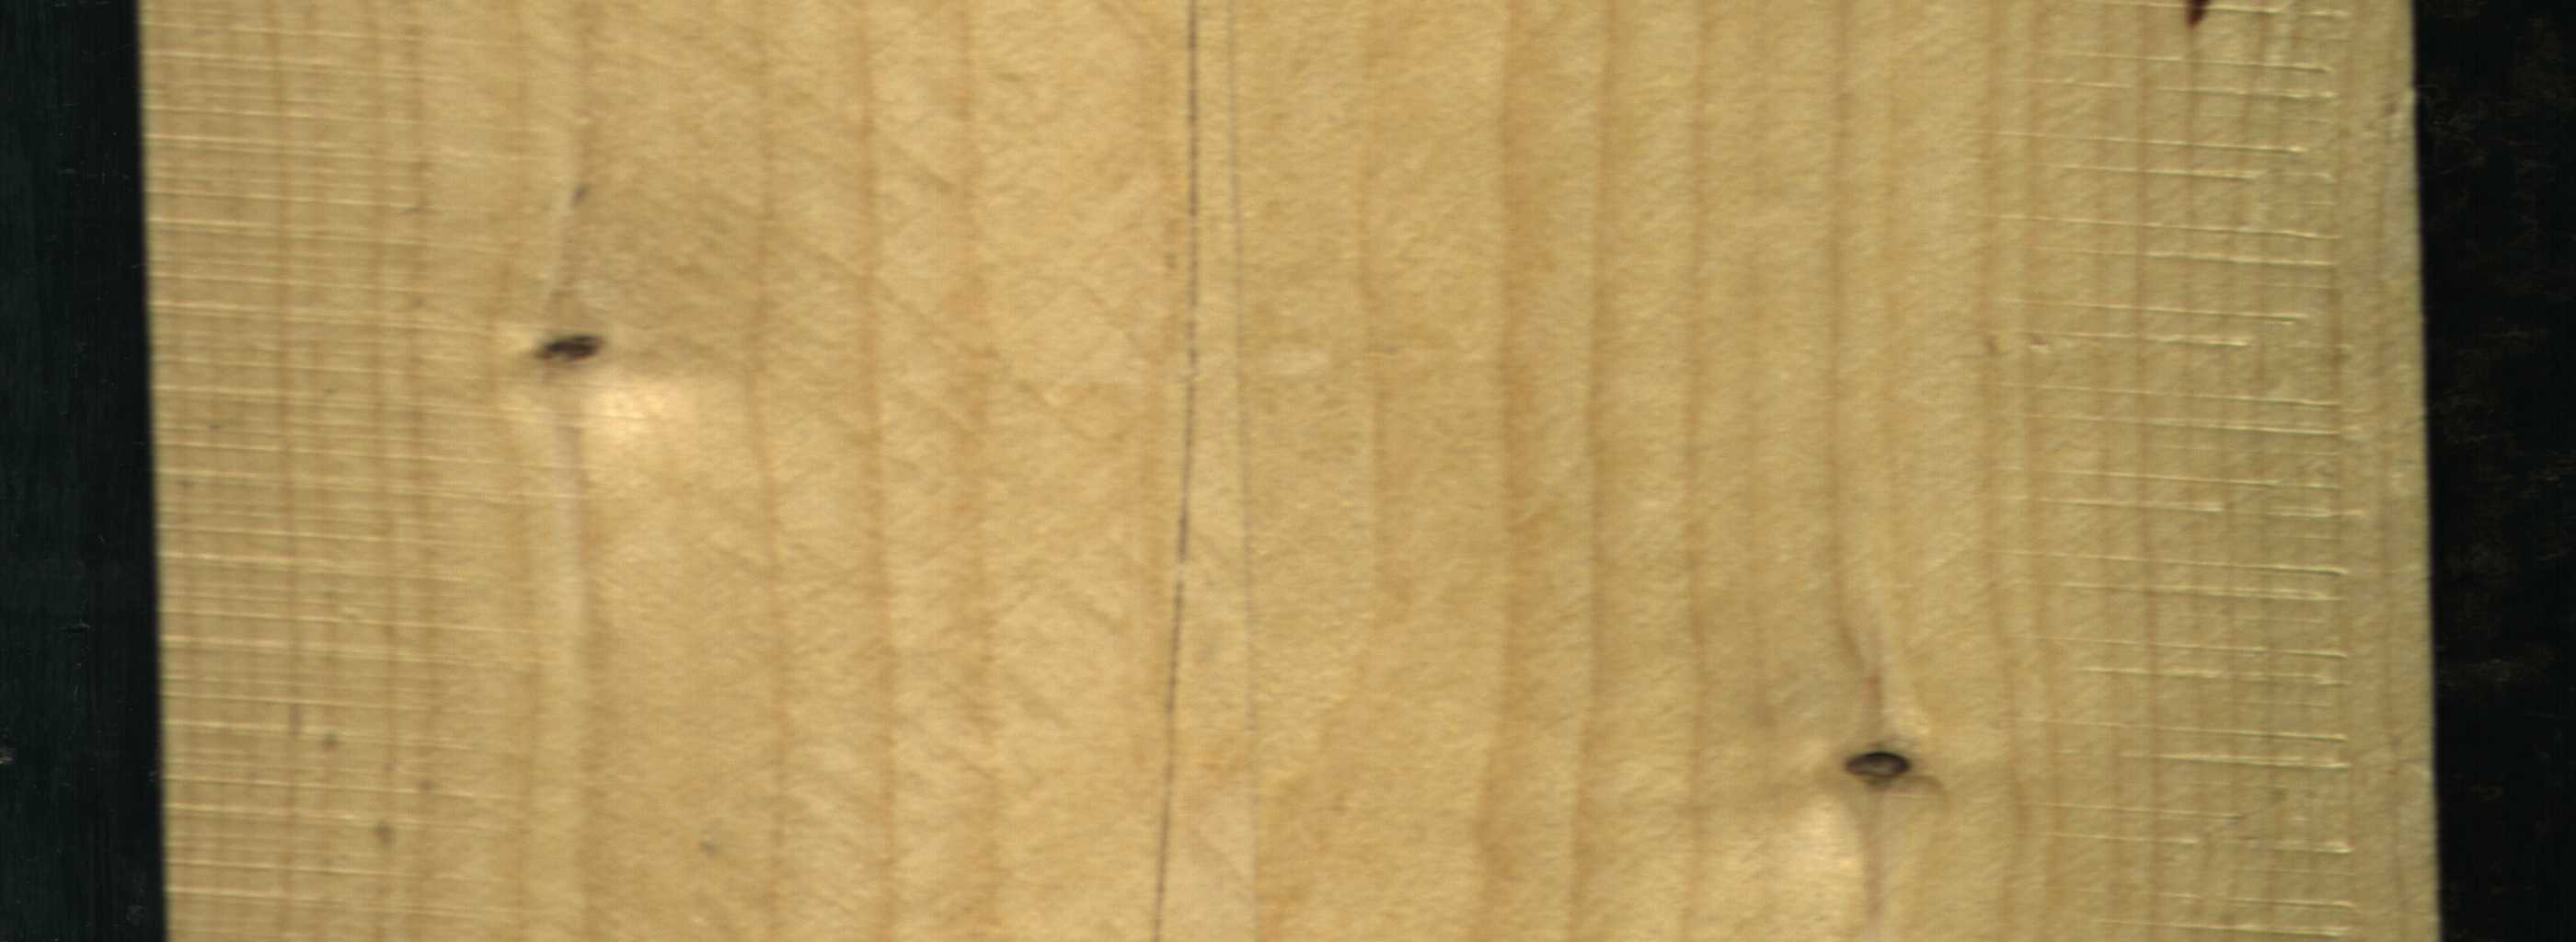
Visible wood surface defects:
resin
Crack
Dead_Knot
Dead_Knot